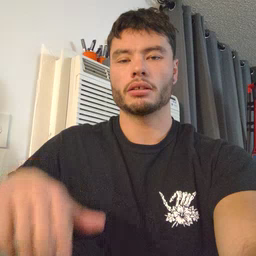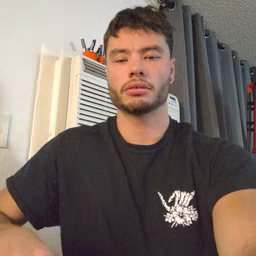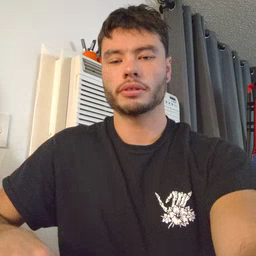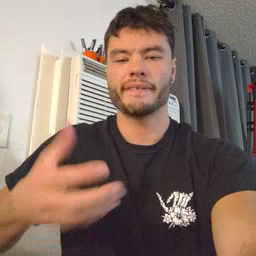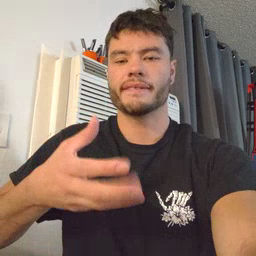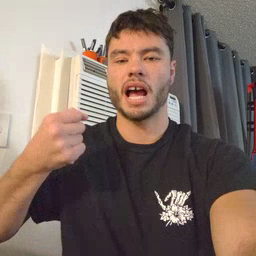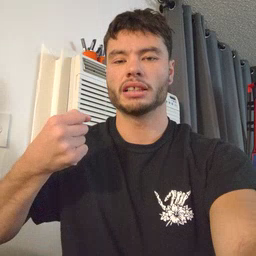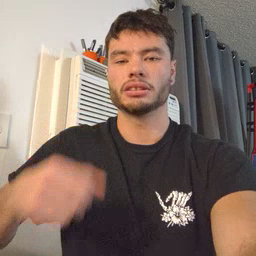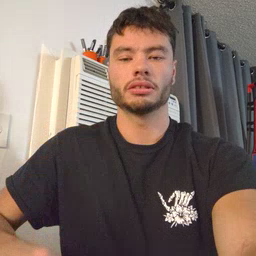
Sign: fast